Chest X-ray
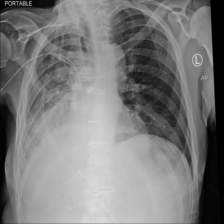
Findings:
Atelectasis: negative
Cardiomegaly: negative
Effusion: negative
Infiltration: positive
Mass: negative
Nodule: negative
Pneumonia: negative
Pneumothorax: negative
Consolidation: negative
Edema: negative
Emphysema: negative
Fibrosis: negative
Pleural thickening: negative
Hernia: negative